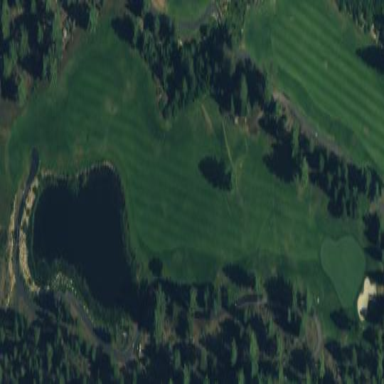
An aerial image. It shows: Rough area on grassy golf course.